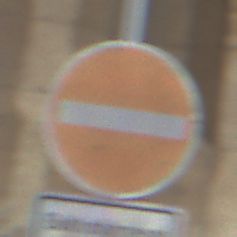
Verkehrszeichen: VerbotDerEinfahrt
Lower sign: BesondereFahrzeugeUndTransportgueter10
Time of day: Midday
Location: Roofed (Beach)
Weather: Overcast
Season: NotSpecified
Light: Natural